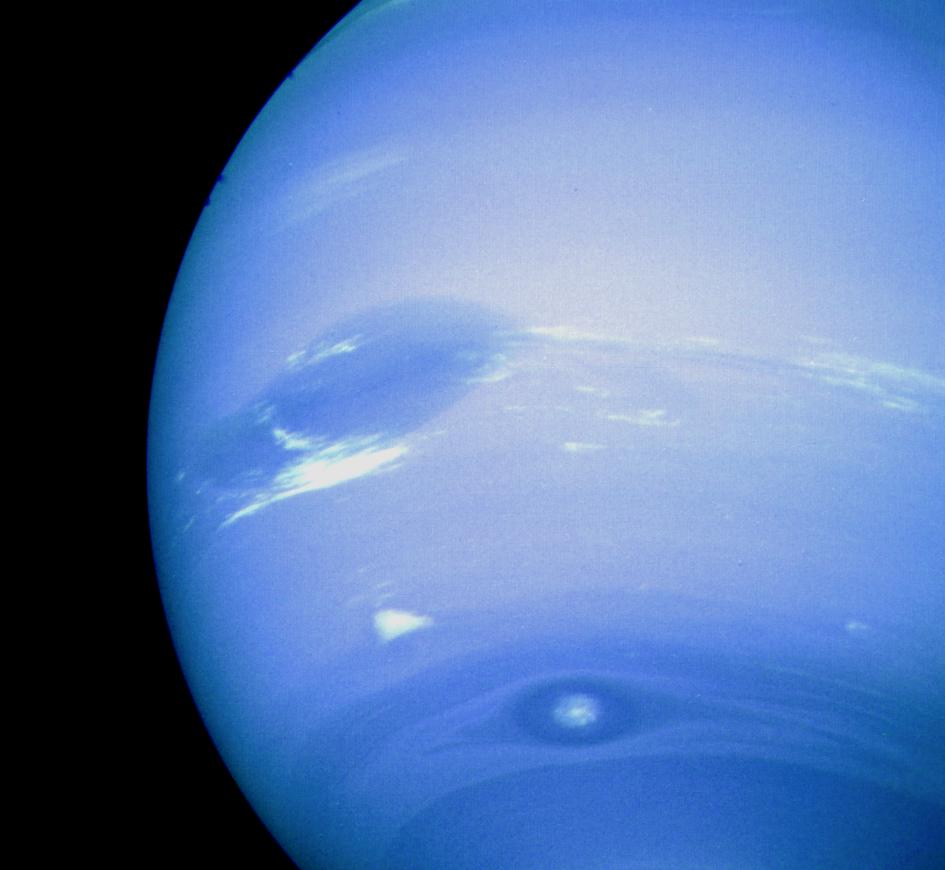
Neptune Scooter Neptune, Voyager